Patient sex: M
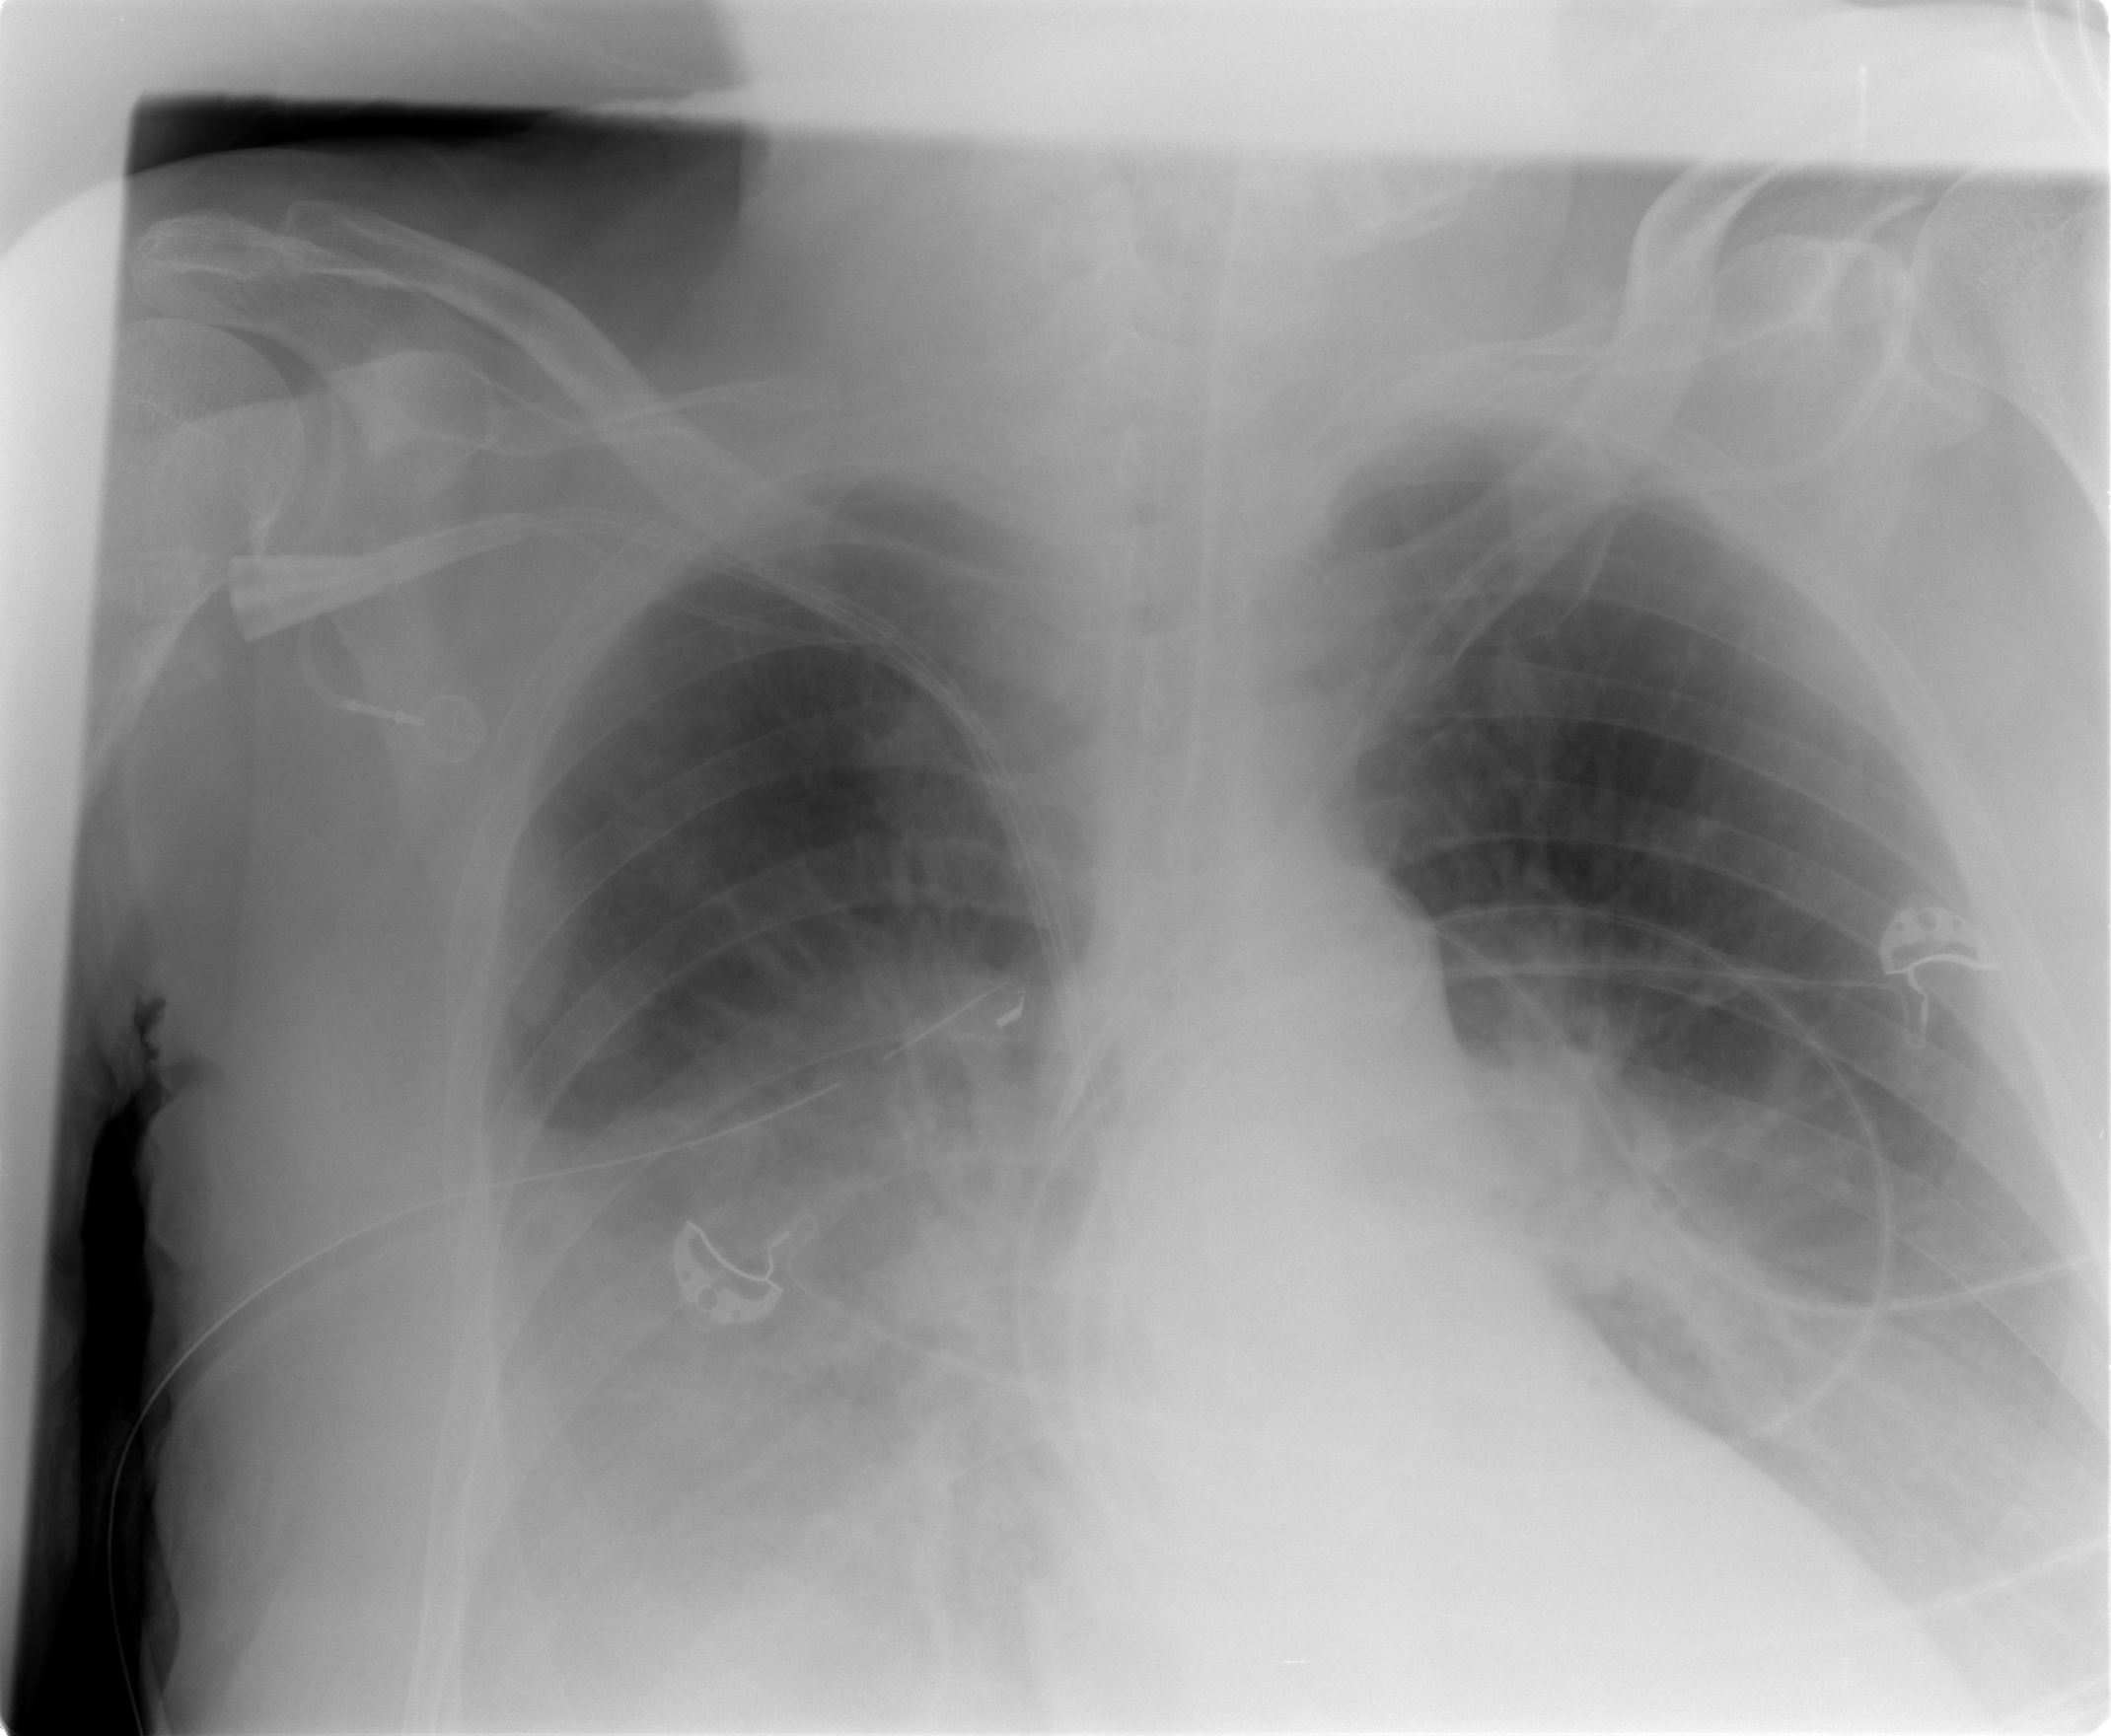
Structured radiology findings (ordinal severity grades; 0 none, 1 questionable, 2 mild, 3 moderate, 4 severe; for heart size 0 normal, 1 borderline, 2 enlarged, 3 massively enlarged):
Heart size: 2
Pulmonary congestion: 2
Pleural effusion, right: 3
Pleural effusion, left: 2
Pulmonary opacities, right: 0
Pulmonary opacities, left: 0
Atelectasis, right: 3
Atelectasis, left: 2